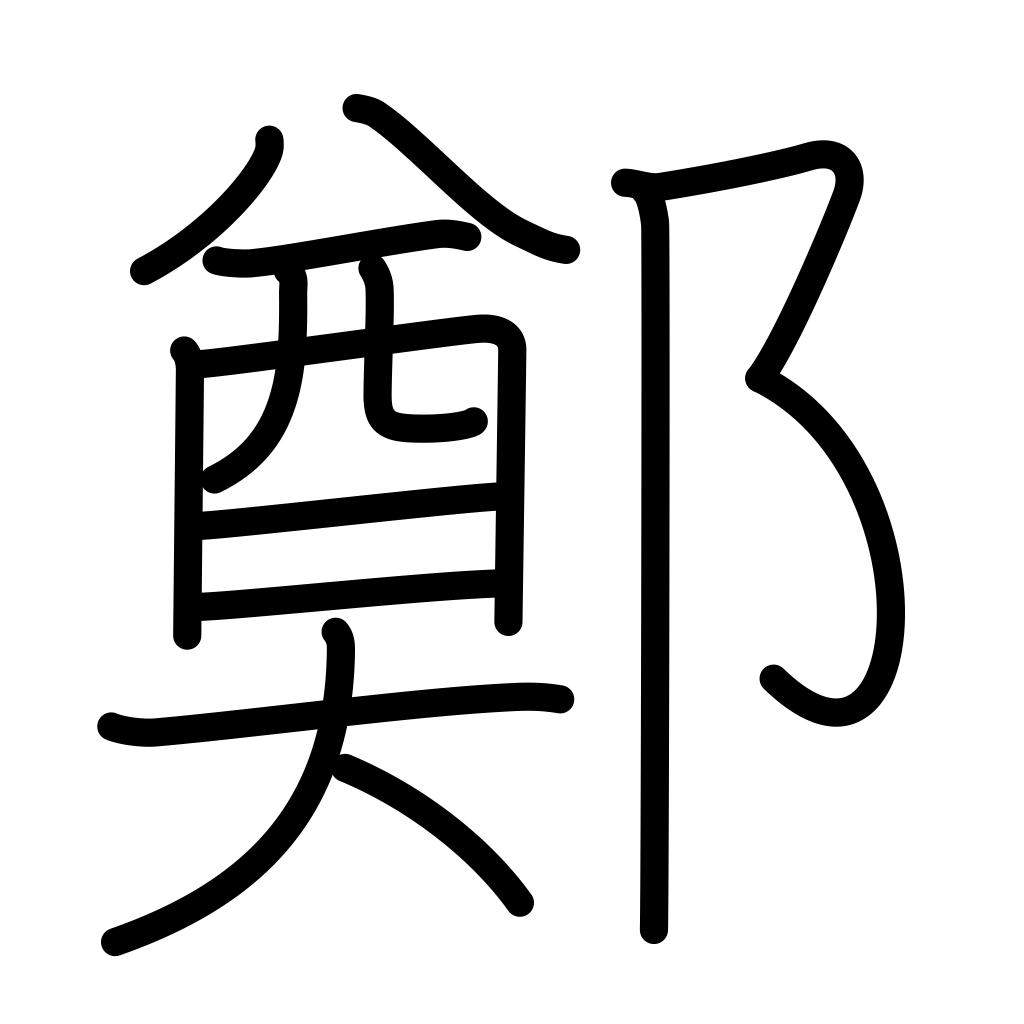
Meaning: an ancient Chinese province